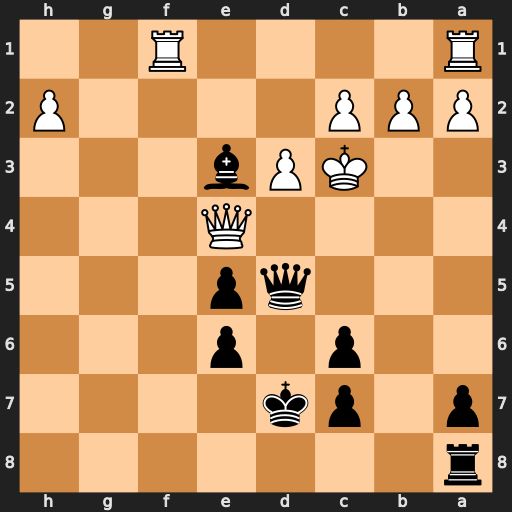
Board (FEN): r7/p1pk4/2p1p3/3qp3/4Q3/2KPb3/PPP4P/R4R2
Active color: b
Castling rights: -
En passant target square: -
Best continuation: Qa5+ Qb4 Bd2+ Kxd2 Qxb4+